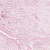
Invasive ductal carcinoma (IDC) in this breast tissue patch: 0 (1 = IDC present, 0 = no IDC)